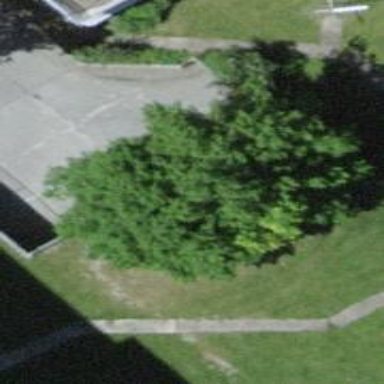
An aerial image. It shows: Driveway.